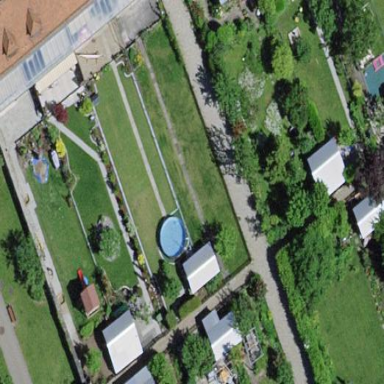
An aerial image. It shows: Garden area designated for leisure land.